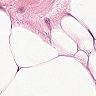
Metastatic tissue present: no